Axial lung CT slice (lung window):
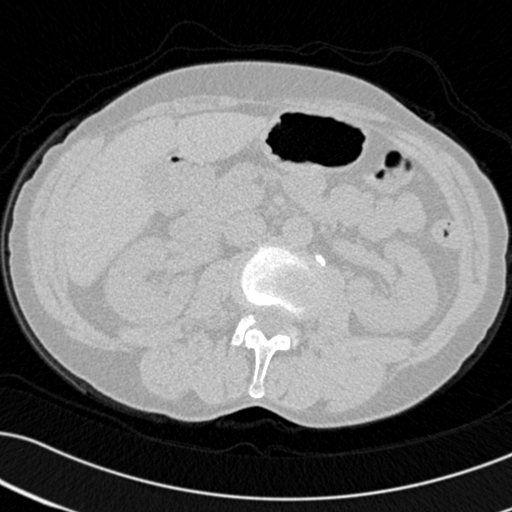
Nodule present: no